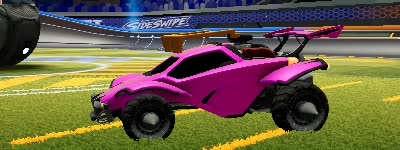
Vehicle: octane